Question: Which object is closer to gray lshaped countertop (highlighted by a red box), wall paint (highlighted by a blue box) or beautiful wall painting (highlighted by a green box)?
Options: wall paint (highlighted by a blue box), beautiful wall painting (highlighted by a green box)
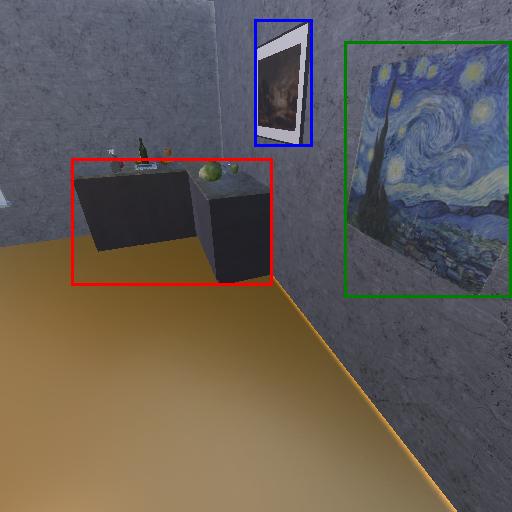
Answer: wall paint (highlighted by a blue box)